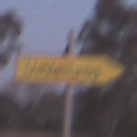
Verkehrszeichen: UmleitungswegweiserRechtsweisend
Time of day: SunriseSunset
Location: Outdoor (Nature)
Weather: Clear
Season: NotSpecified
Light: Natural